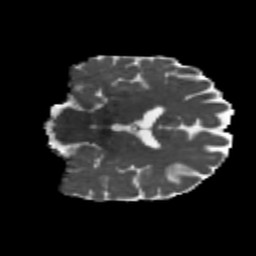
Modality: MD
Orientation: coronal
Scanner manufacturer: siemens
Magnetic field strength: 3 T
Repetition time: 4.16 s
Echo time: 0.0806 s